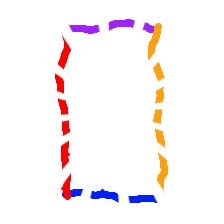
Shape: rectangle